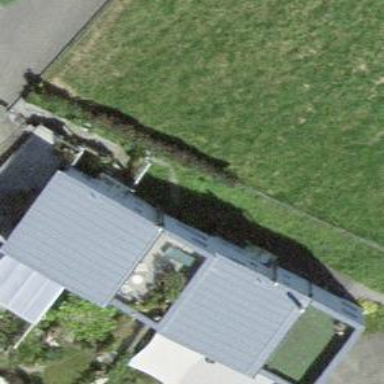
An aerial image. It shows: Terrace building.